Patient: sex F, age 82
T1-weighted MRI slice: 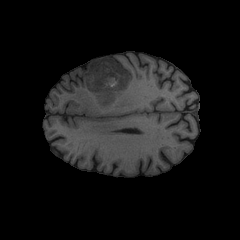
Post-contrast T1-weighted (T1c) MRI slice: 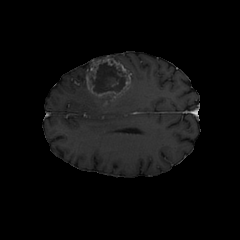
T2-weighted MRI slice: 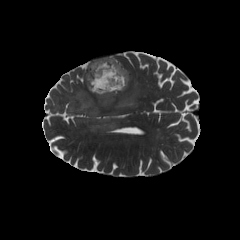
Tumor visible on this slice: yes
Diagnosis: Glioblastoma, IDH-wildtype
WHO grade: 4